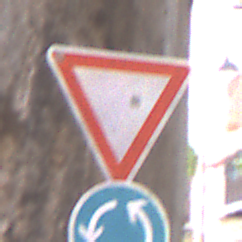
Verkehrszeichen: VorfahrtGewaehren
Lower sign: Kreisverkehr
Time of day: Midday
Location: Outdoor (Urban)
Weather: PartlyCloudy
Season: NotSpecified
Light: Natural